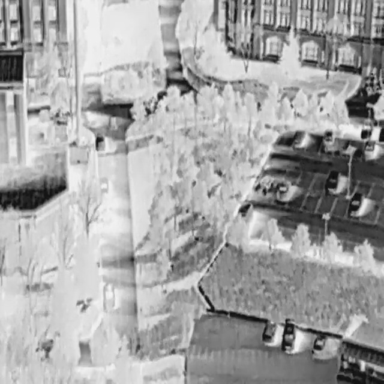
There are 16 objects shown in the infrared image, including 13 Cars, an OtherVehicle, and two Bicycles.